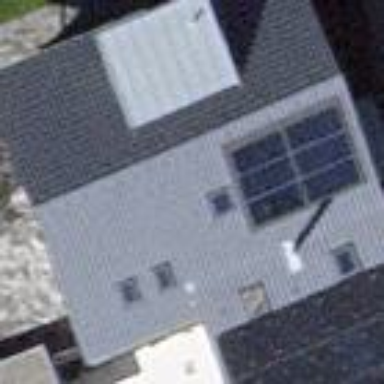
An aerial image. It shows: Detached building with gabled roof.